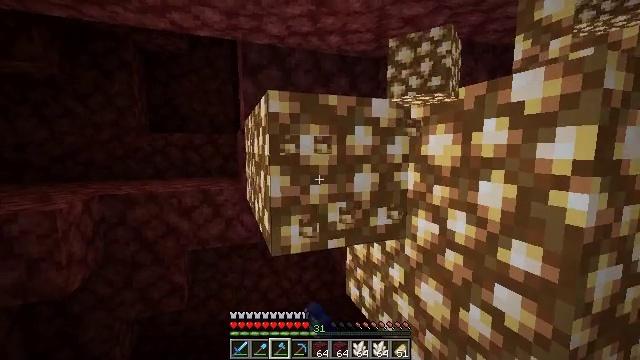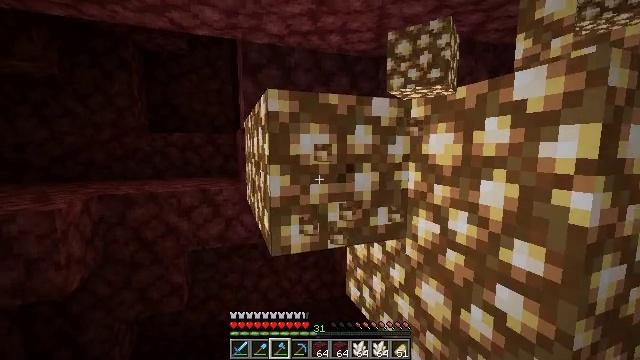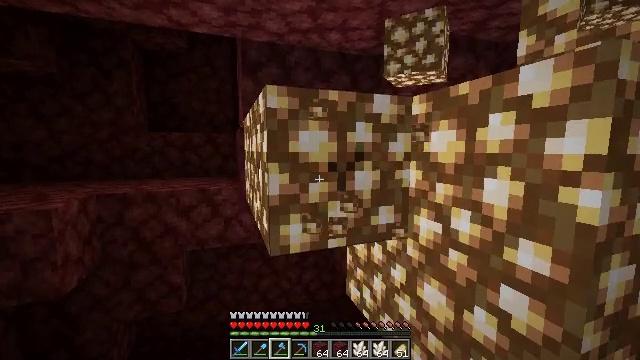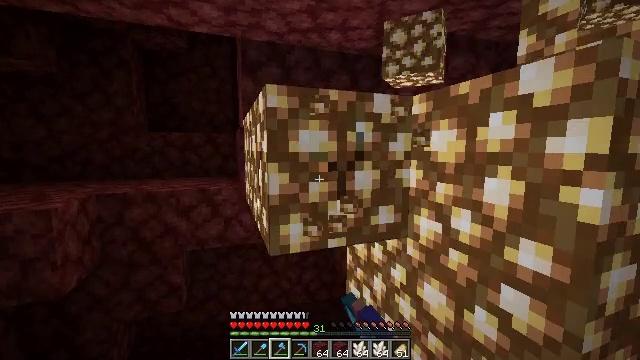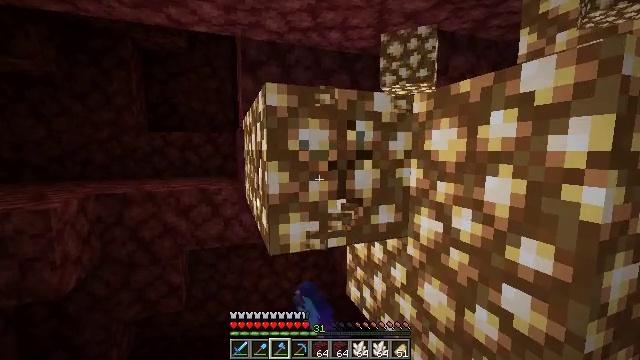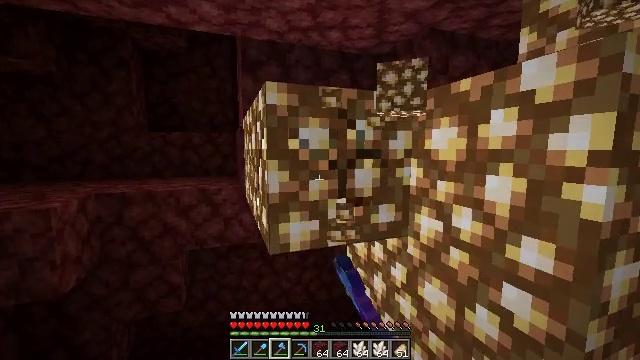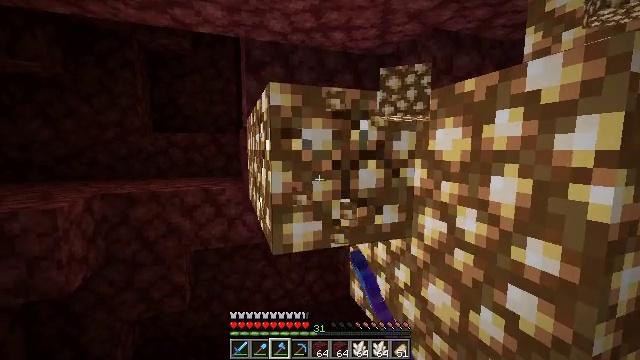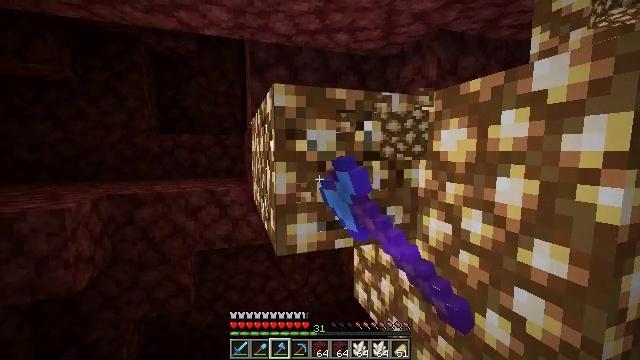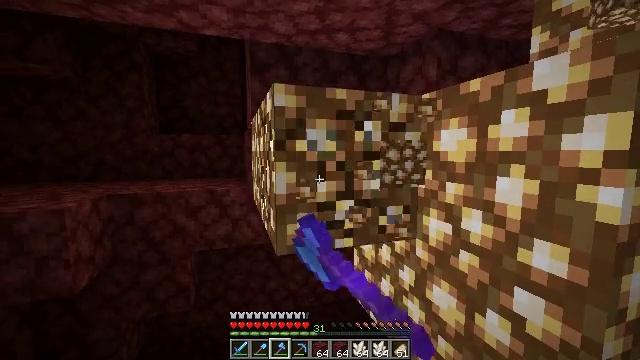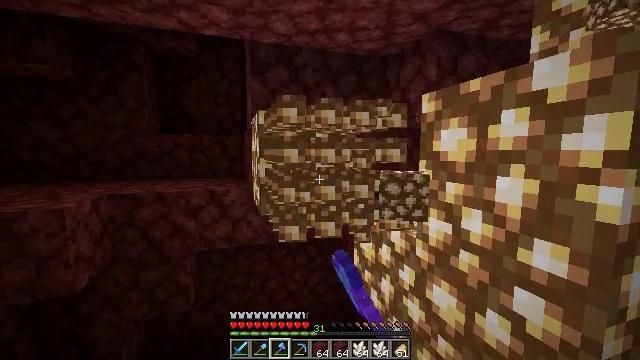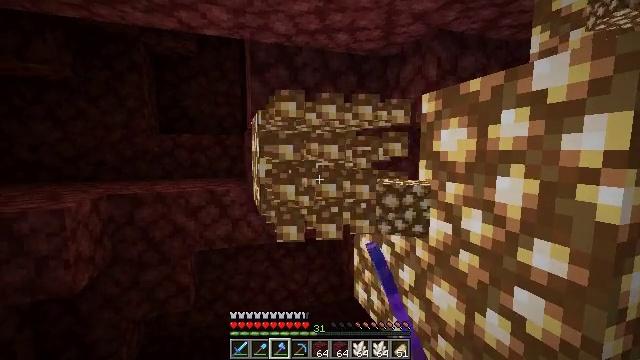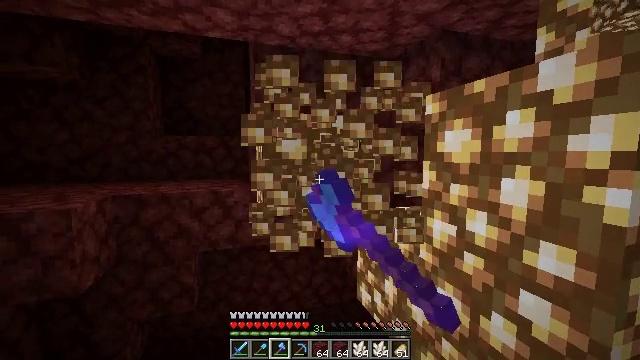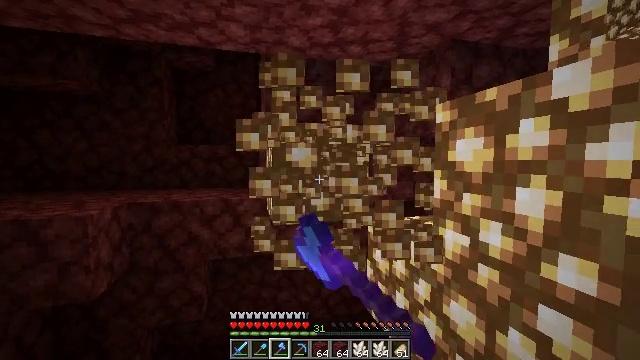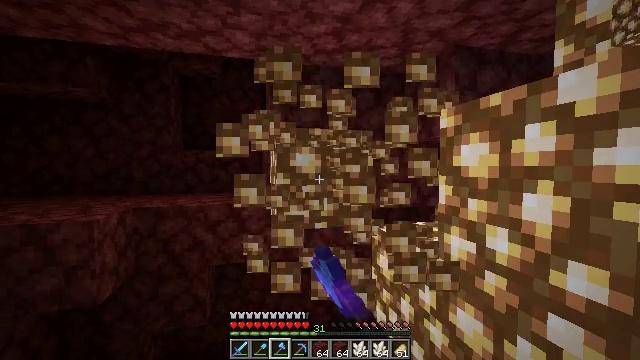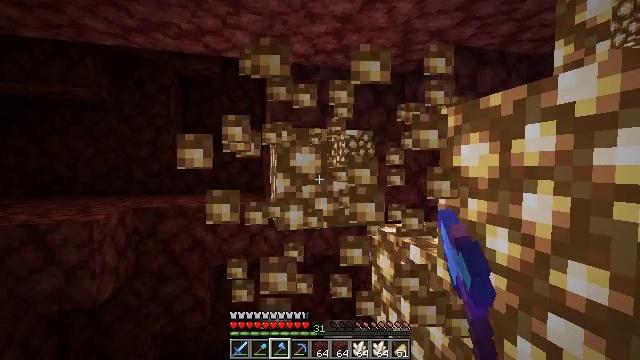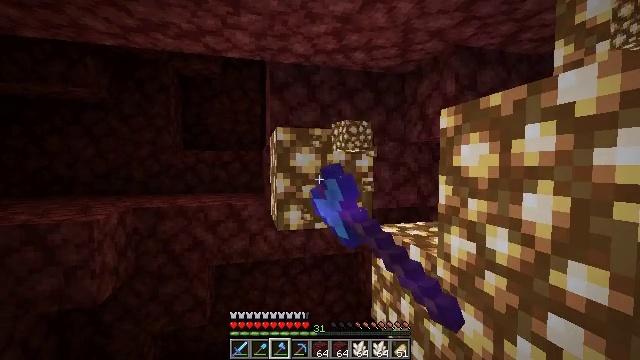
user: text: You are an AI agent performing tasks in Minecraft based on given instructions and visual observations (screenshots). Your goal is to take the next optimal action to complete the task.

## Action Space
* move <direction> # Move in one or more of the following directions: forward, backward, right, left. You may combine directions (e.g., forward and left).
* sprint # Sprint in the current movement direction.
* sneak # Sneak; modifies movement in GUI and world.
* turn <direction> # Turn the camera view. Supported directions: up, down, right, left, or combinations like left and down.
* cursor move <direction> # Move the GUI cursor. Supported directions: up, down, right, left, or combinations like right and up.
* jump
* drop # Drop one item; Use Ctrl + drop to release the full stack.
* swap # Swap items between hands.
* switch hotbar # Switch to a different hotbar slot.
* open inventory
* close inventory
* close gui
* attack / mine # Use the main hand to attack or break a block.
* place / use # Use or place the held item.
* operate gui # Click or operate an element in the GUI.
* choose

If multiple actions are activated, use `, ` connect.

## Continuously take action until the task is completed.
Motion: motion action
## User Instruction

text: Destroy the glowstone to harvest components.
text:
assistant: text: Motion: attack / mine
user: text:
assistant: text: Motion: attack / mine
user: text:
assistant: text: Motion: attack / mine
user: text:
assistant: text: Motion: attack / mine
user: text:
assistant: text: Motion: attack / mine
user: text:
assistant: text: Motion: attack / mine
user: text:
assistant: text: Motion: attack / mine
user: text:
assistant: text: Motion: attack / mine
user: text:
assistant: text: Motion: attack / mine
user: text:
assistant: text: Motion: attack / mine
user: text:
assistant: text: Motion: attack / mine
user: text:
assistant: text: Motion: turn left and up, attack / mine
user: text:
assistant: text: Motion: turn up, attack / mine
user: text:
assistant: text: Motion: attack / mine
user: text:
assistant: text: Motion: attack / mine
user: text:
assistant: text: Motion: attack / mine
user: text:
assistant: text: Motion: attack / mine
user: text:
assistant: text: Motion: attack / mine
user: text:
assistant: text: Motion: attack / mine
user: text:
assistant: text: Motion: attack / mine
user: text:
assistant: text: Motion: attack / mine
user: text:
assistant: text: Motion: attack / mine
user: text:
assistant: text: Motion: attack / mine
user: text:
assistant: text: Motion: attack / mine
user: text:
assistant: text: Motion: turn right, attack / mine
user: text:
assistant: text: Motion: turn right and down, attack / mine
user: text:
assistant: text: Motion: turn right and down, attack / mine
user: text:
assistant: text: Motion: turn right, attack / mine
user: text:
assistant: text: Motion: turn right, attack / mine
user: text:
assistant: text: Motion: attack / mine